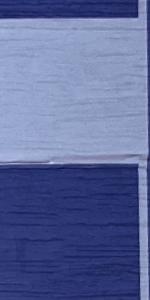
Label: Empty